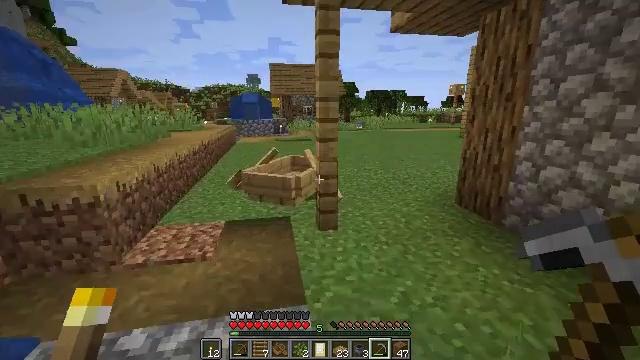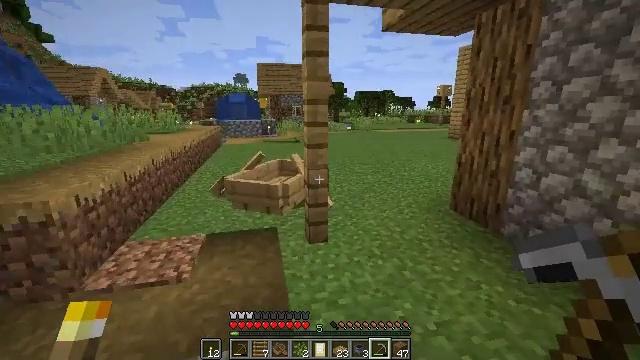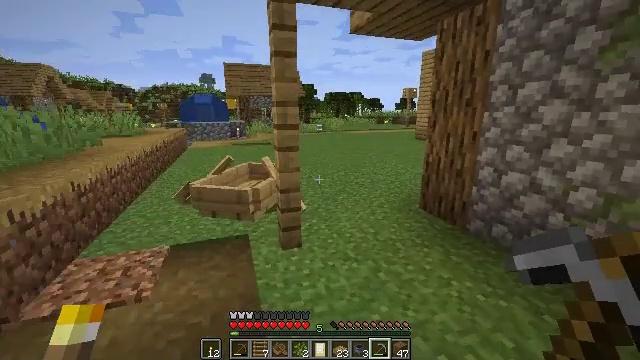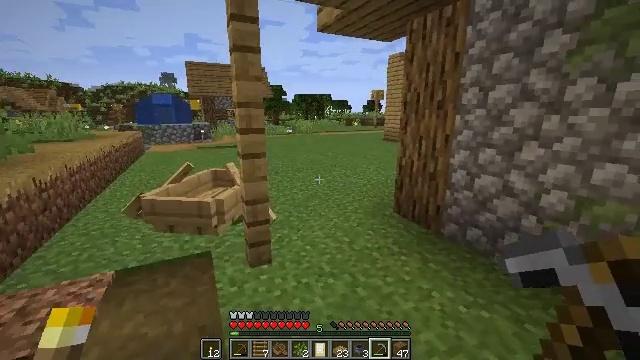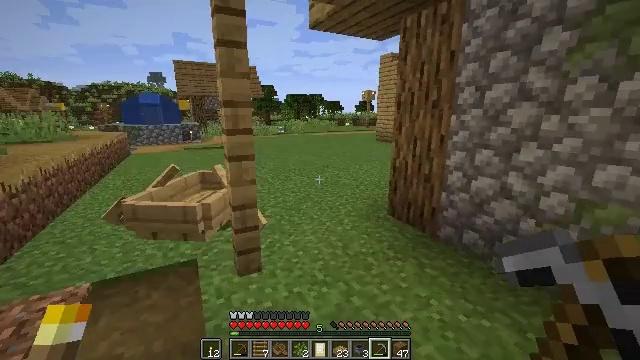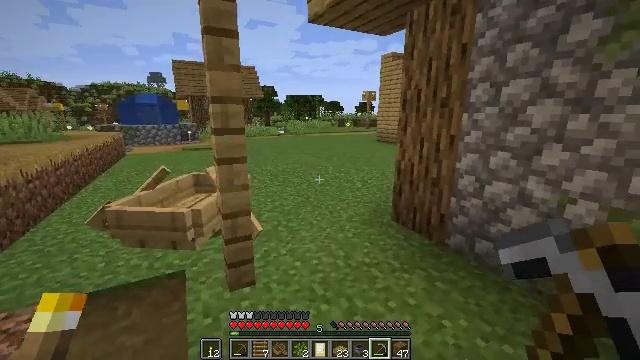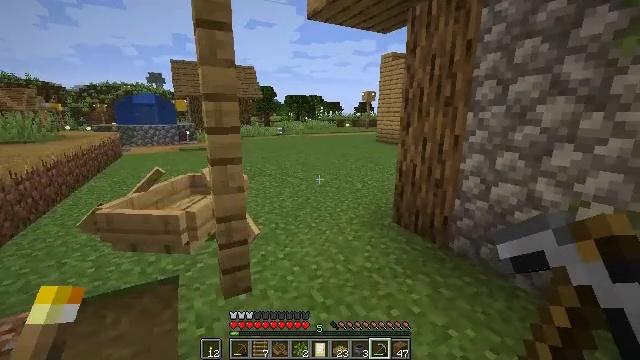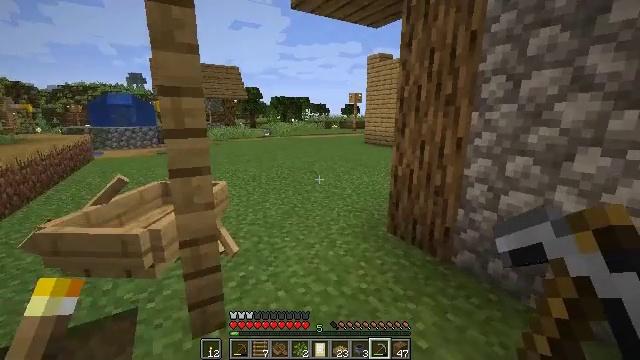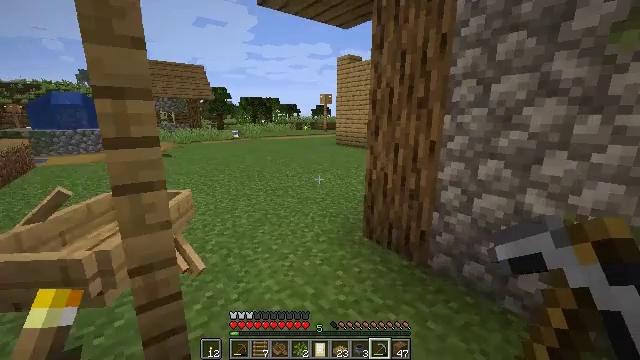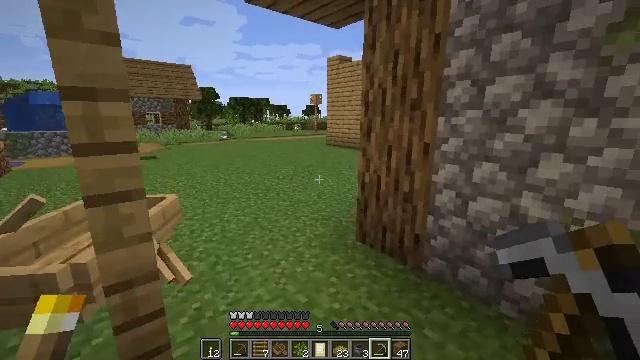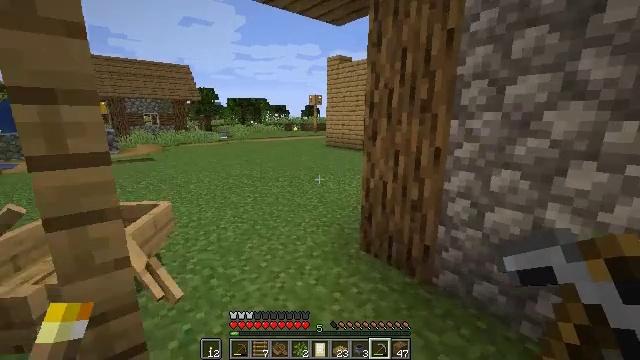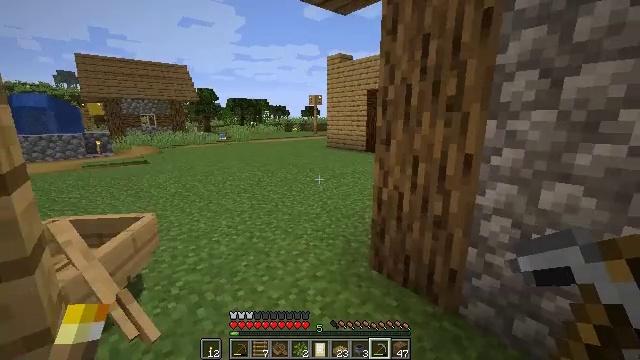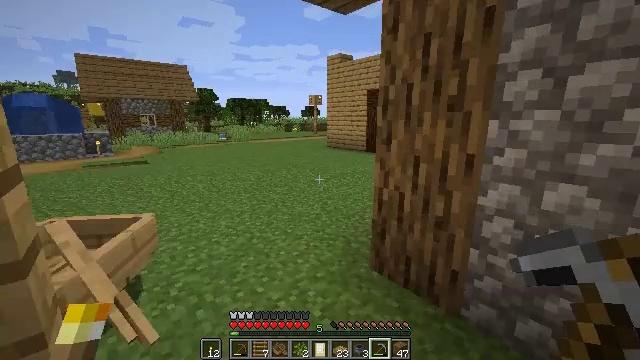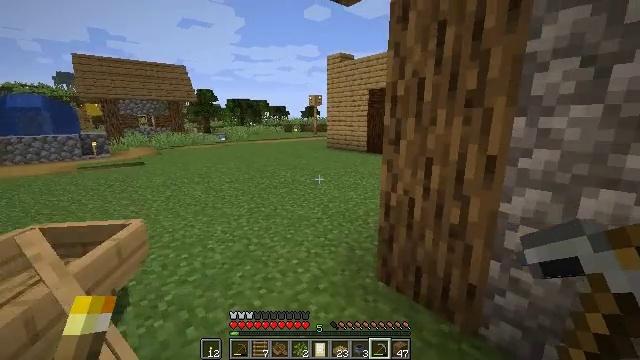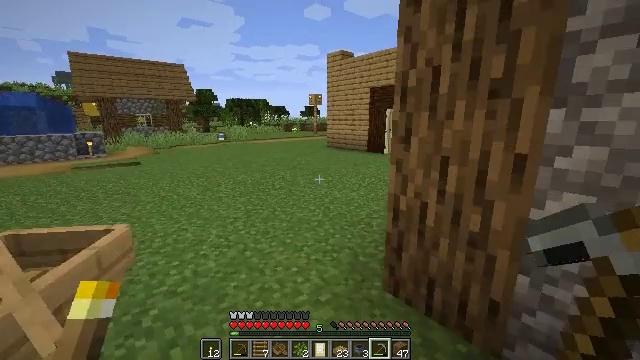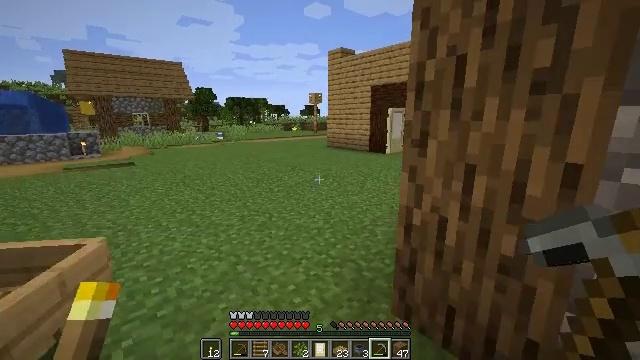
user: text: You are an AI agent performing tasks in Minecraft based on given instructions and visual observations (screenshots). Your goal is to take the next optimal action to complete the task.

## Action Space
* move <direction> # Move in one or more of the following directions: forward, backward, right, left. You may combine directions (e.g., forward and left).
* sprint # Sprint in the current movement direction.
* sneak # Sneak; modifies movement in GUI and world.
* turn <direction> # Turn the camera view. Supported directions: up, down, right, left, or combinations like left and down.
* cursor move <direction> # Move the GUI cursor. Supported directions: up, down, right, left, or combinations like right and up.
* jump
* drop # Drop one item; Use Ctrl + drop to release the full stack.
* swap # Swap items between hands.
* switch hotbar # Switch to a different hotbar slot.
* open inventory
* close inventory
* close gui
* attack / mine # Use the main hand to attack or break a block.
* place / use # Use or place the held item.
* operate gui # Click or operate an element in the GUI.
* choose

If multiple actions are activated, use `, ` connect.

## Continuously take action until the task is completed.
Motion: motion action
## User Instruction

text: Mine the cauldron block.
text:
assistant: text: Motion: move forward, turn right
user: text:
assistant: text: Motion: move forward, turn right
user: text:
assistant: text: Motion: move forward, turn right
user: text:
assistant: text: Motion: move forward, turn right
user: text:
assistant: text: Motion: move forward
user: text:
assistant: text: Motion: move forward
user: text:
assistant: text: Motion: move forward, turn right
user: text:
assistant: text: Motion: move forward, turn right
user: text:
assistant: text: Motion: move forward, turn right
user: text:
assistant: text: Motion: move forward
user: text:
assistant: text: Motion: move forward
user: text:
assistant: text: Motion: move forward
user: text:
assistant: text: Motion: move forward
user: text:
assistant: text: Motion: move forward
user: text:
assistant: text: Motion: move forward
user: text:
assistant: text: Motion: move forward
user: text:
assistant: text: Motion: move forward
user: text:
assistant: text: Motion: move forward
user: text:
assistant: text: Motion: move forward
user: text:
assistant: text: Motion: move forward
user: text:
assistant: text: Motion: move forward
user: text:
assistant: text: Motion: move forward
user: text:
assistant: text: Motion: move forward
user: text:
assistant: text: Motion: move forward
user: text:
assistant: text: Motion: move forward
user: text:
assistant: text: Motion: move forward
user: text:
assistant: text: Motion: move forward
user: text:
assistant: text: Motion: move forward
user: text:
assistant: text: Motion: move forward
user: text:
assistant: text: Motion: move forward